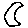
Label: moon